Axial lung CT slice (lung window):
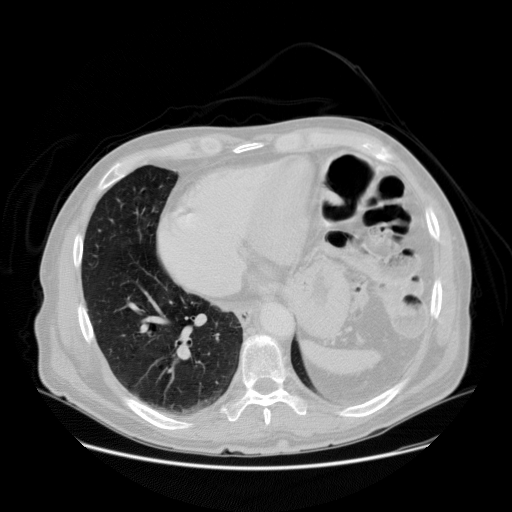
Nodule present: no